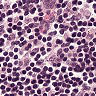
Metastatic tissue present: no